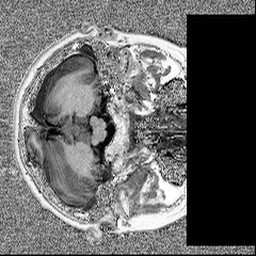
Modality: MP2RAGE
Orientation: axial
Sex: female